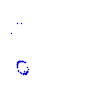
Particle: proton